Question: I have a fixed element on a page I'm developing. It contains a logo and a couple of navigation links.
On the said site, I need to present snippets of code in various languages. I'm using Alex Gorbatchev's SyntaxHighlighter to color the syntax. The problem is, the styled code flows over my fixed element.
Here's what it looks like:

Here's a very simplified example <URL>
It seems that the main culprit is 'shCore.css'. When I remove it, the overflow disappears. Unfortunately, its removal also causes line numbers to go out of sync with their corresponding lines of code.
I've started fiddling with the CSS inside the file, as well as in my own stylesheet. I've tried various comnbinations of 'overflow' and 'float' values on both SyntaxHighlighter-generated elements and my own but nothing seems to work.
I know the enclosed style sheets are massive and it's a tedious piece of work to search them for a bug, but I simply can't make it more simple. I've been working on this silly problem for a couple of hours now so I decided to ask a question here.
Could any kind and bored soul help me out? Has anyone had this kind of problem with SyntaxHighlighter before? If you think it's not concise enough a question, please don't vote to delete it as I'll post the answer myself once I solve the problem. It seems like something easy to encounter by anybody.
I'll also be glad to receive any comments Maybe my 'overflow' guess is way off.
Or perhaps a change of syntax-coloring library would be a good solution?
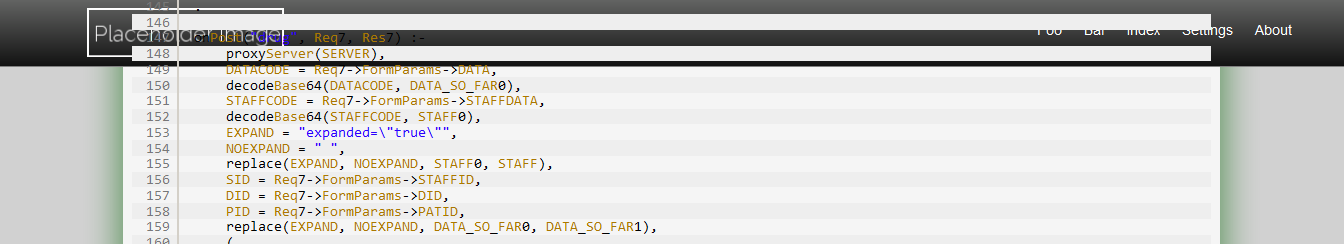
Answer: A coworker with a couple of years of front-end experience helped me solve this problem. I was stumped to see how simple it was.
What I had to do was to add a 'z-index' property to my fixed element to effectively move it to the foreground.
Here's a <URL>